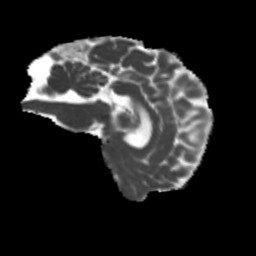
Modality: MD
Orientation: sagittal
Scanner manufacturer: siemens
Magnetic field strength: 3 T
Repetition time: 4 s
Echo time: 0.0594 s